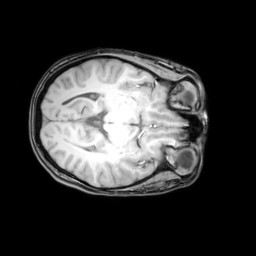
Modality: T1w
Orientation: axial
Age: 21
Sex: female
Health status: healthy
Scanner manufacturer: philips
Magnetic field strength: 3 T
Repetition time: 0.012 s
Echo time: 0.0037 s